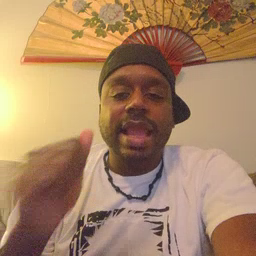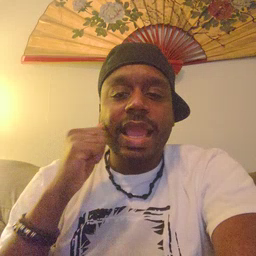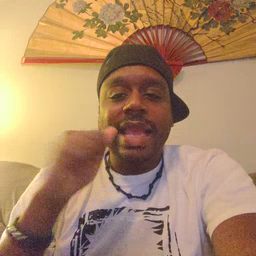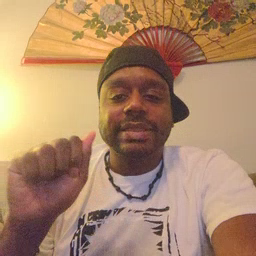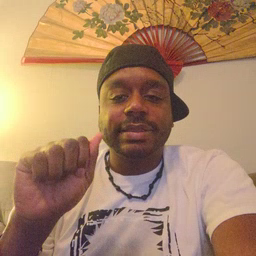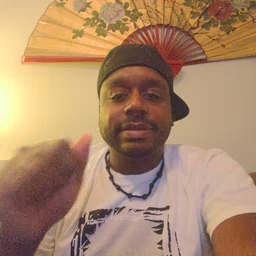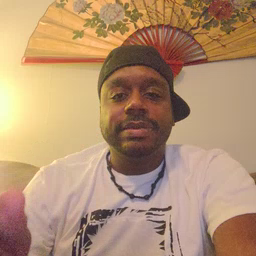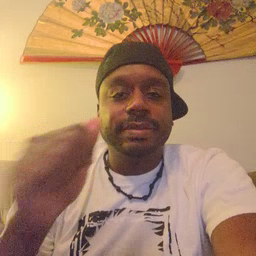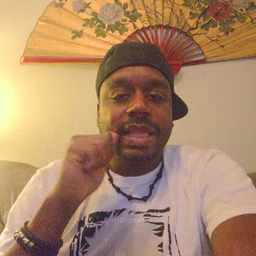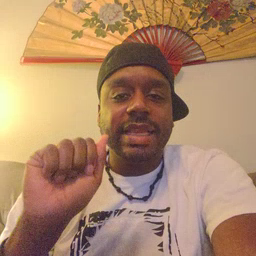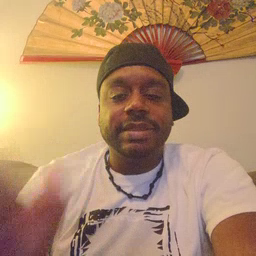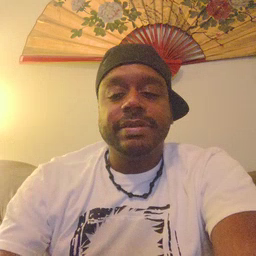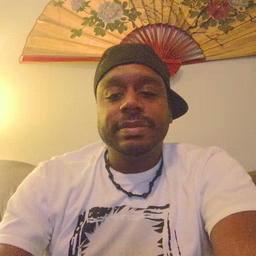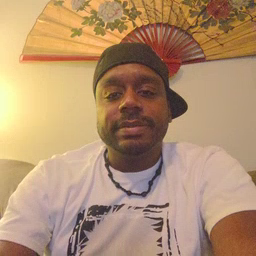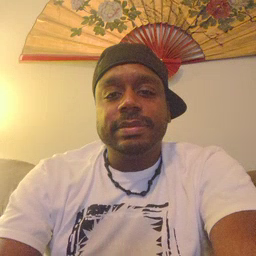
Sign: aunt